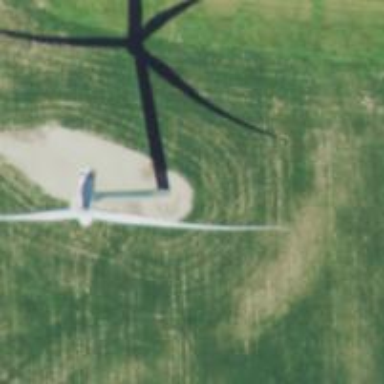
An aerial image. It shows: Wind turbine used as power generator.